二年级 · 算术
本书 7 元。

（1）一共有多少本书？

（2）一共需要多少元?
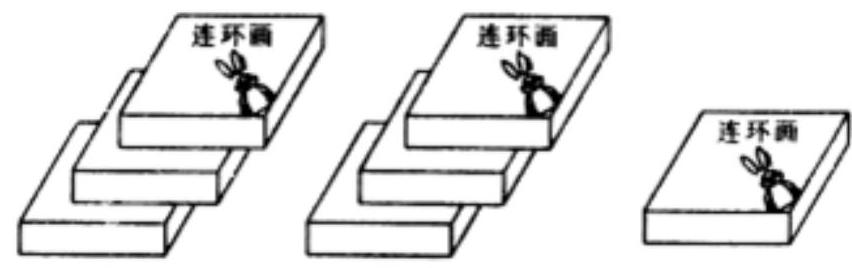
答案: 1 ) 解: $2 \times 3+1=7$ (本)
(2) 解：7×7=49（元）